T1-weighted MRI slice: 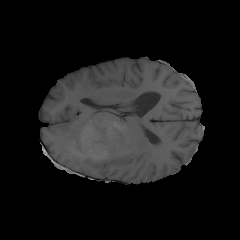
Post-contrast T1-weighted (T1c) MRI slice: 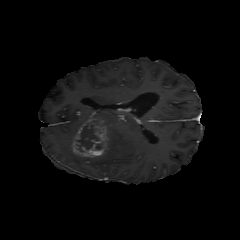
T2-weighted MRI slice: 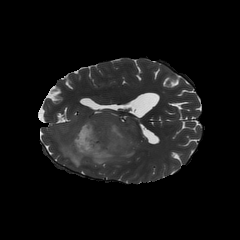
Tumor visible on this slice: yes